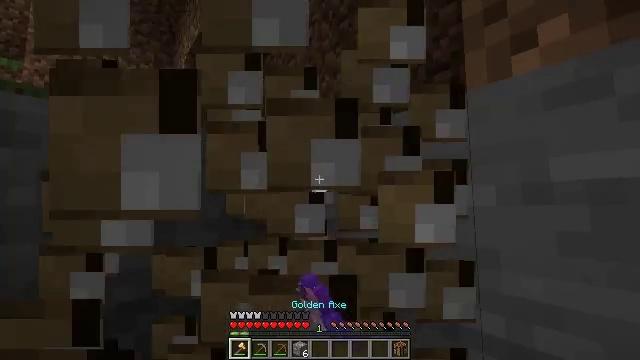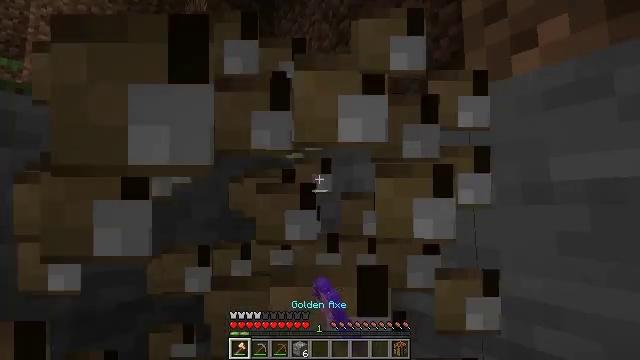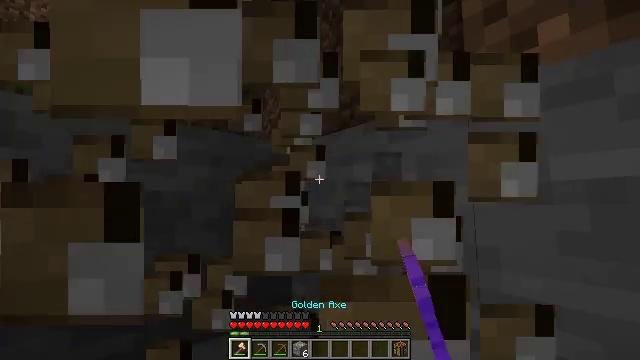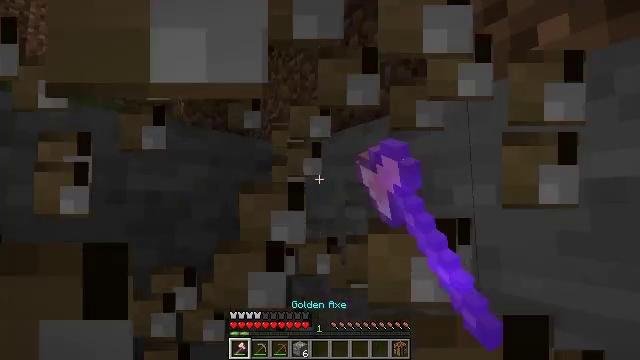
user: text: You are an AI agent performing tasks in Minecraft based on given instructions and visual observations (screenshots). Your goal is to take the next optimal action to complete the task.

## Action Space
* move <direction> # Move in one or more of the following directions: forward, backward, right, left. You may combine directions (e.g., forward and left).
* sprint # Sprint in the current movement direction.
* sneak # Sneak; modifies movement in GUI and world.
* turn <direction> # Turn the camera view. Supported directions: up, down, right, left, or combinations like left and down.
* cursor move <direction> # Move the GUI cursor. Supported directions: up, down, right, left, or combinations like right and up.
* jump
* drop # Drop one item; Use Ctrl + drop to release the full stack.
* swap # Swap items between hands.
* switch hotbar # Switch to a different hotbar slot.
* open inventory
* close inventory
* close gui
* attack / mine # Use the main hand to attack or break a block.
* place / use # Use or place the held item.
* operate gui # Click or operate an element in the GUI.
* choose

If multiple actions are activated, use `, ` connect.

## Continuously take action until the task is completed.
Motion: motion action
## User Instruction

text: Put back the crafting table.
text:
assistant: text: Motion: attack / mine
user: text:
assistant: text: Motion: attack / mine
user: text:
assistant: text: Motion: attack / mine
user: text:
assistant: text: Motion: attack / mine